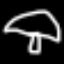
Label: mushroom